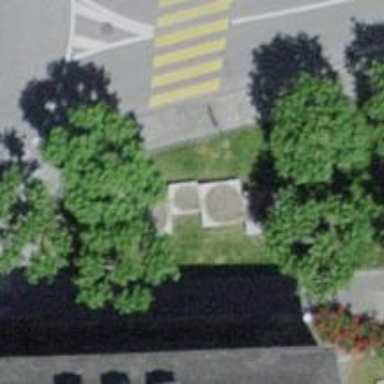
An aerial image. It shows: Fountain.